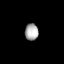
Tissue: lung
Cell type: Smooth muscle cells
Senescence score: 0.6085
Nuclear area (px): 222
Mean DAPI intensity: 168.441